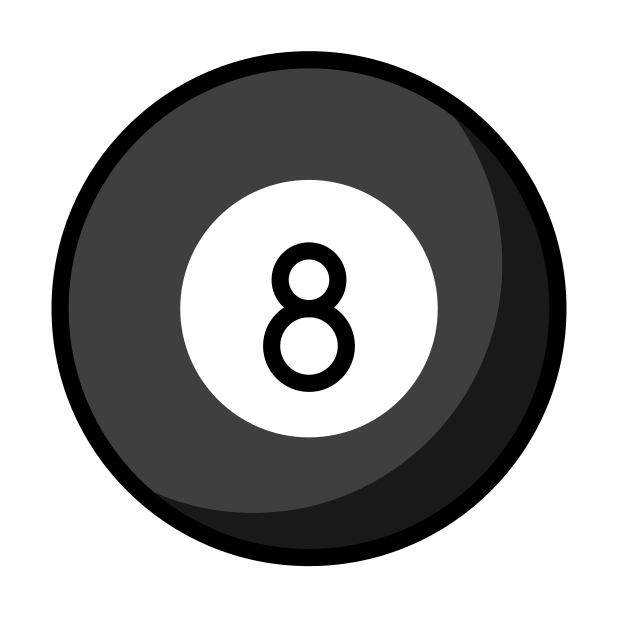
pool 8 ball